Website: macys
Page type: delivery-shipping
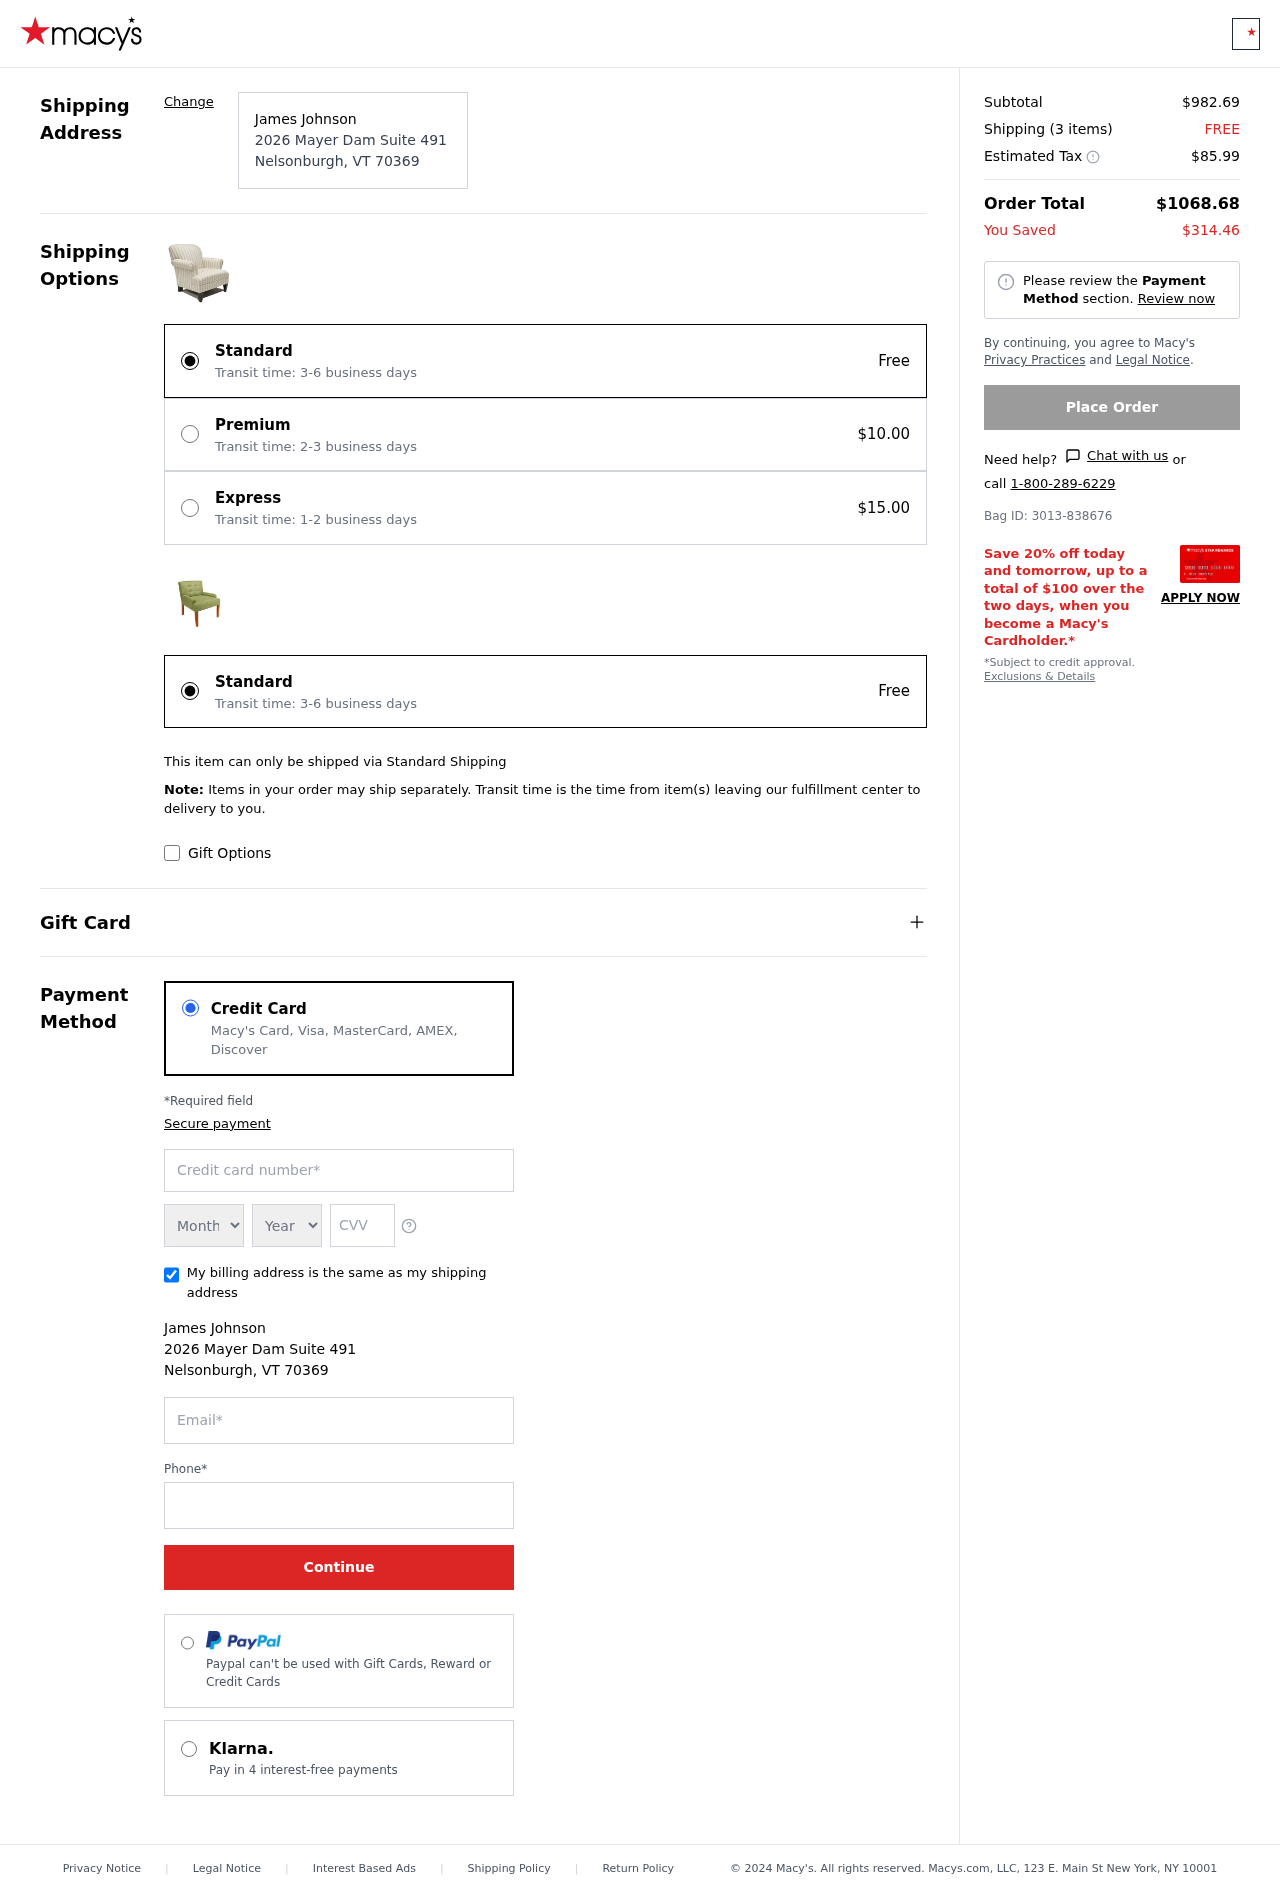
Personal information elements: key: PII_CARD_EXPIRY_MONTH
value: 11
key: PII_CARD_EXPIRY_YEAR
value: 29
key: PII_CITY
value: Nelsonburgh
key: PII_CITY_STATE_ZIP
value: Nelsonburgh, VT 70369
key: PII_FULLNAME
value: James Johnson
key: PII_POSTCODE
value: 70369
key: PII_STATE_ABBR
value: VT
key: PII_STREET
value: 2026 Mayer Dam Suite 491
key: PII_CARD_NUMBER
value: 5590 2978 8130 5434
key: PII_CARD_CVV
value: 049
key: PII_EMAIL
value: james.johnson@gmail.com
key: PII_PHONE
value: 5002689470
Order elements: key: ORDER_SUBTOTAL
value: $982.69
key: ORDER_NUM_ITEMS
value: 3
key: ORDER_SHIPPING_COST
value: FREE
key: ORDER_TAX
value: $85.99
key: ORDER_TOTAL
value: $1068.68
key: ORDER_SAVINGS
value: $314.46
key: ORDER_BAG_ID
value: Bag ID: 3013-838676